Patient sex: M
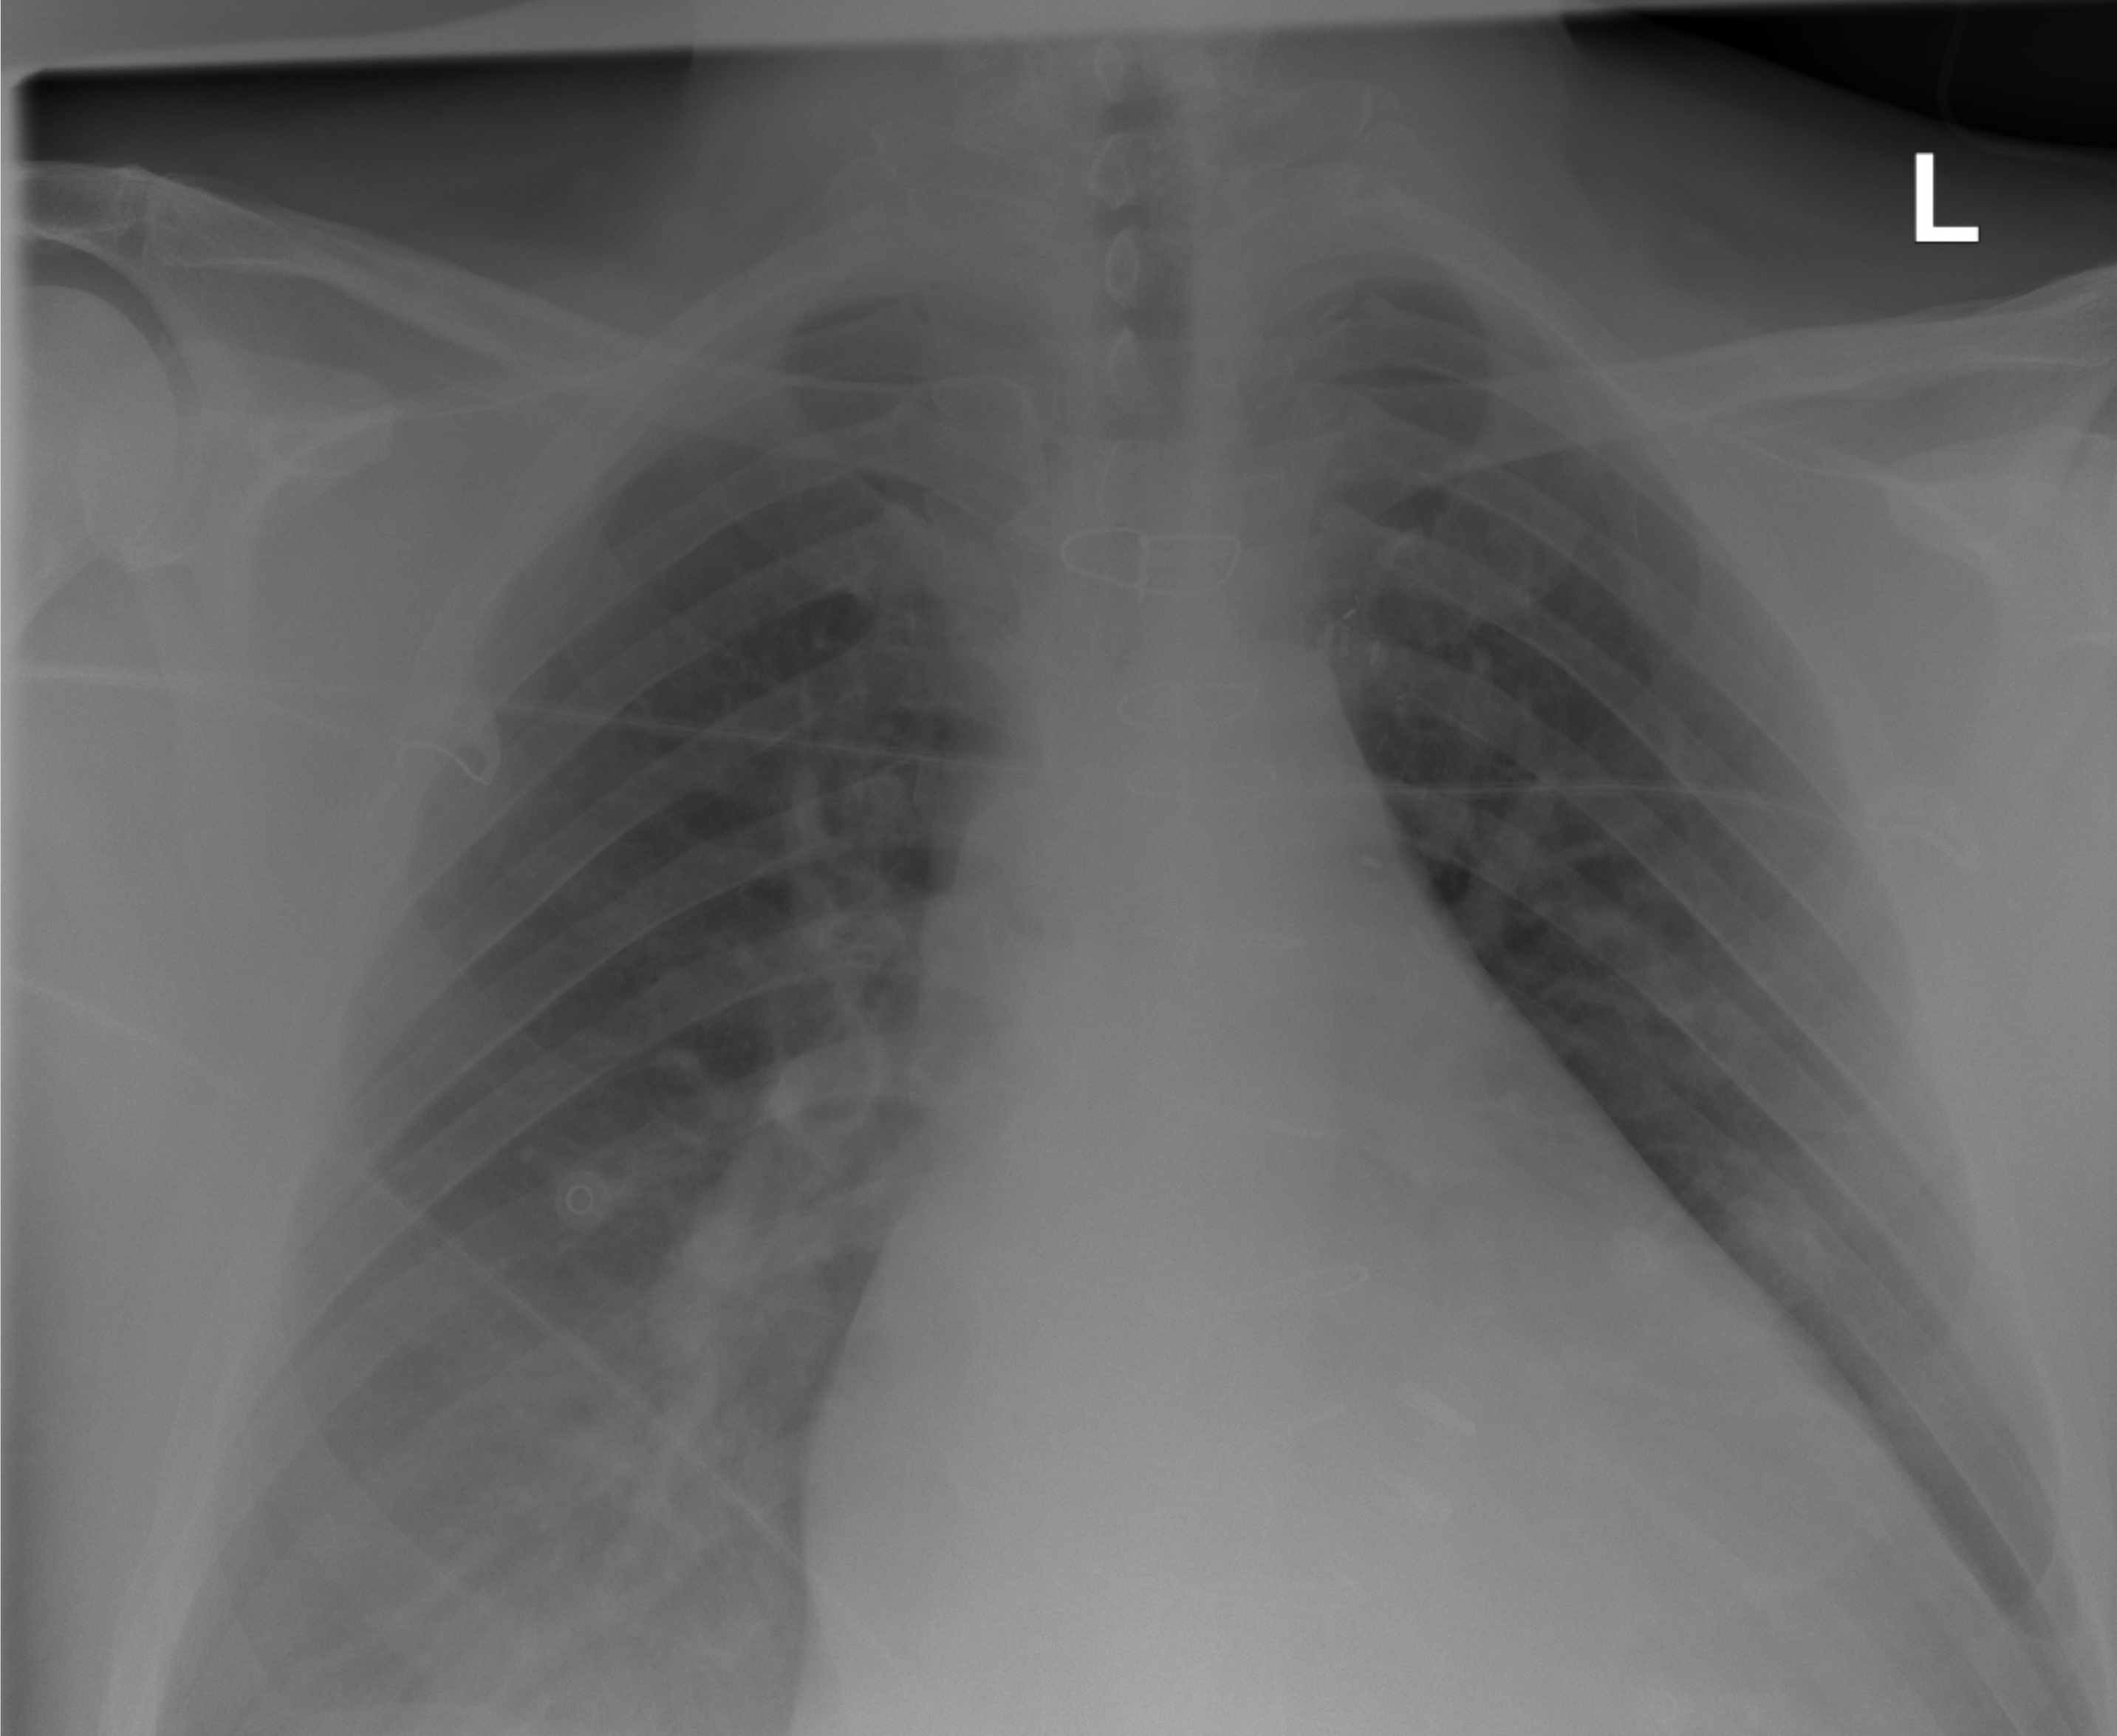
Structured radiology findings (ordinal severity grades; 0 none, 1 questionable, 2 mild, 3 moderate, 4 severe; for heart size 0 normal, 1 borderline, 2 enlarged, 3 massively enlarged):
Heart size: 3
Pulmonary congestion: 0
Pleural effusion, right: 2
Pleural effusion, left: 1
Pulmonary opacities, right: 0
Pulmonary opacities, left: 0
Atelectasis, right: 0
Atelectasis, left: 0